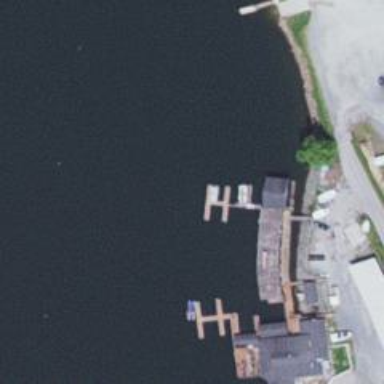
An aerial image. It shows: Pier with mooring facilities.